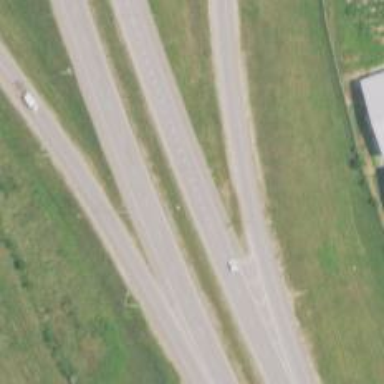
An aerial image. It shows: Asphalt motorway with expressway features.